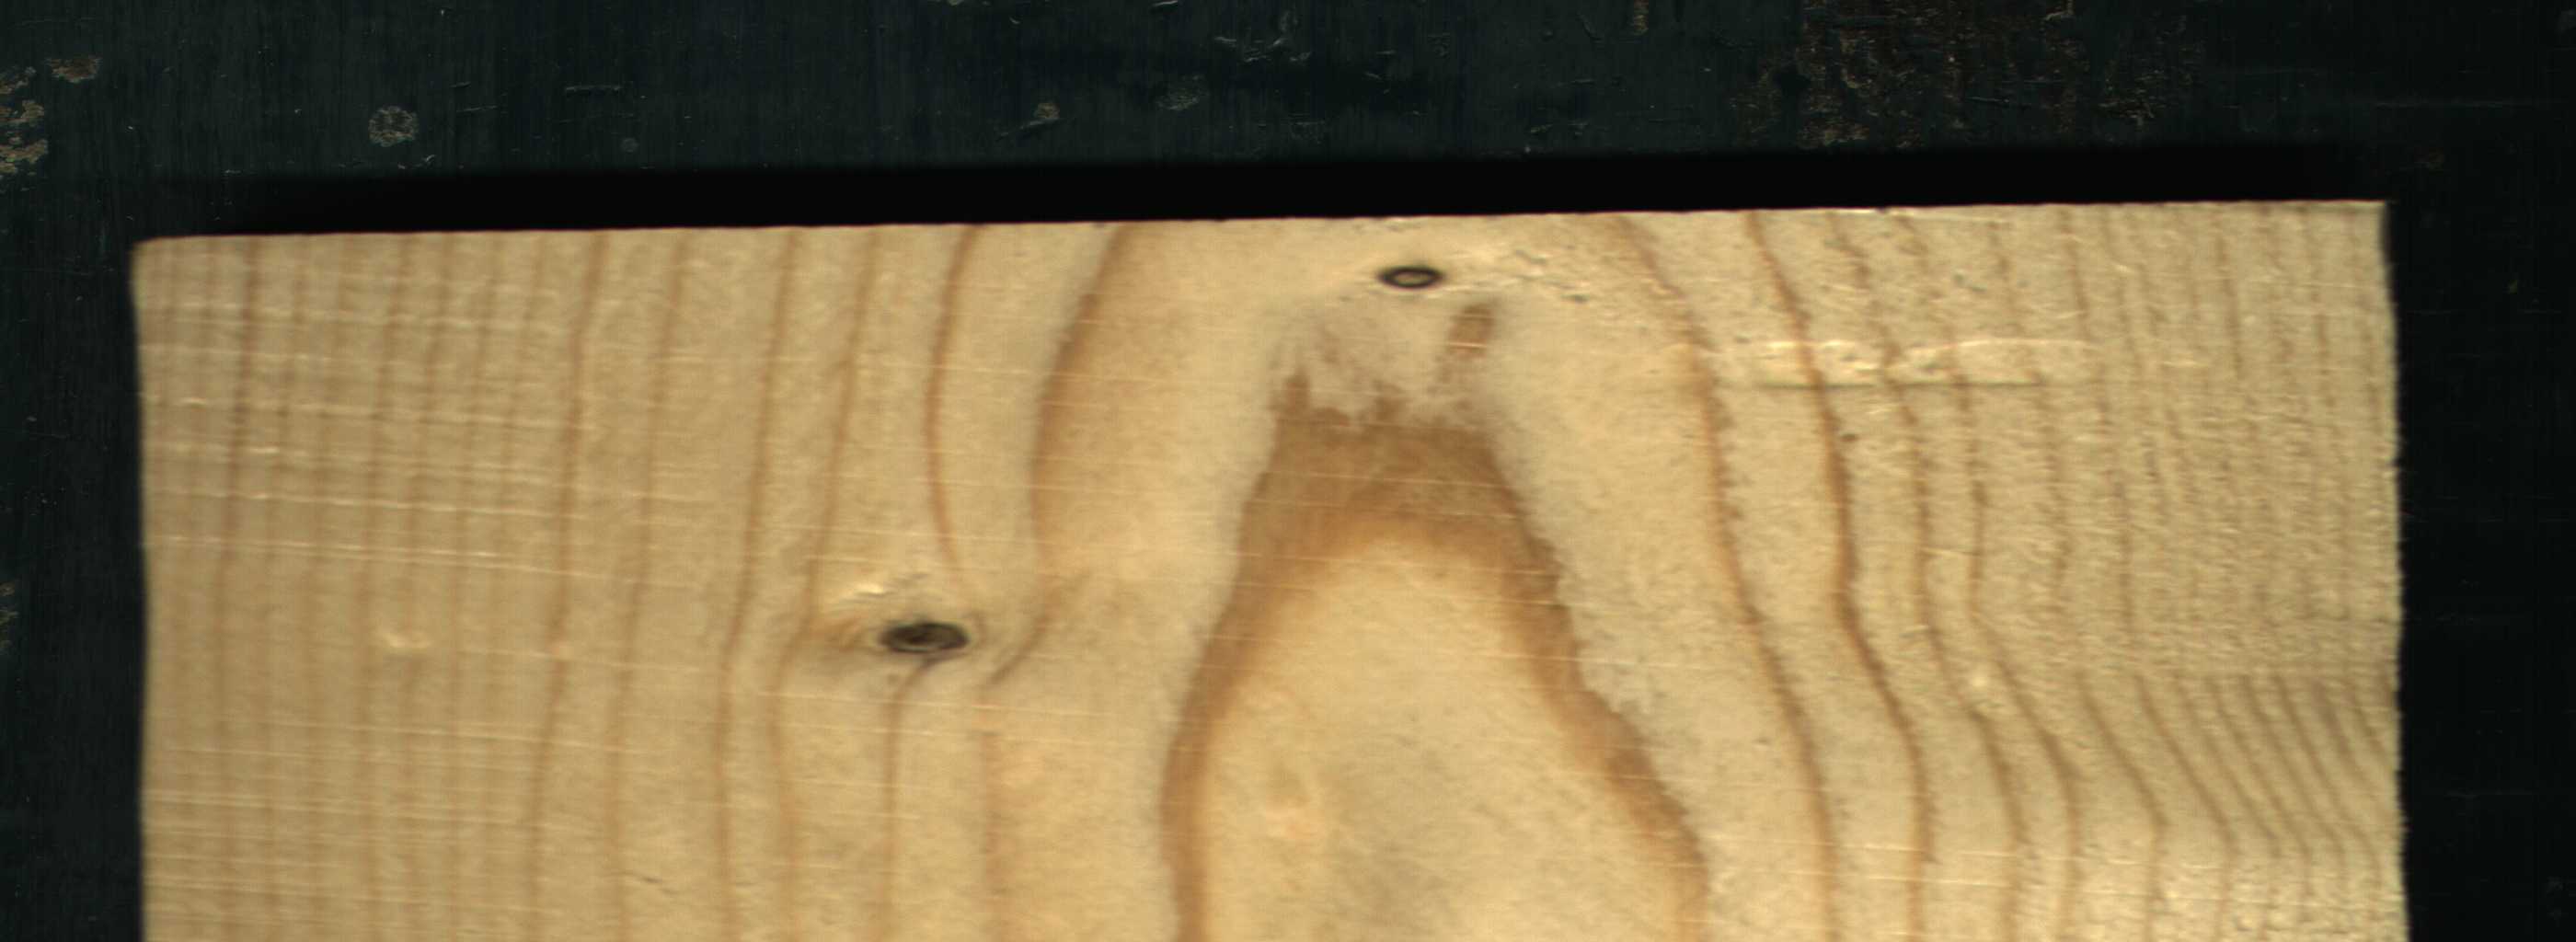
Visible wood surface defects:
Dead_Knot
Live_Knot